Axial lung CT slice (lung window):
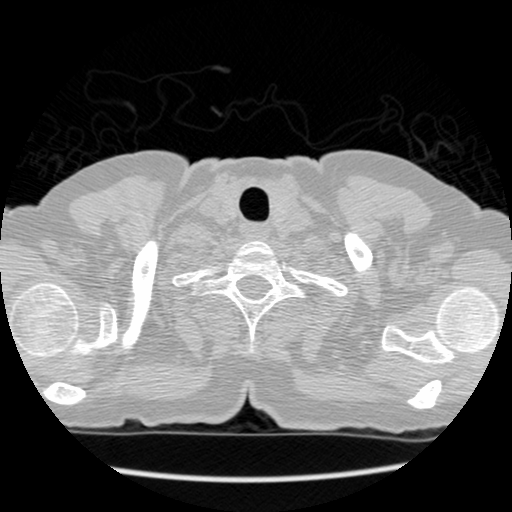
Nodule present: no